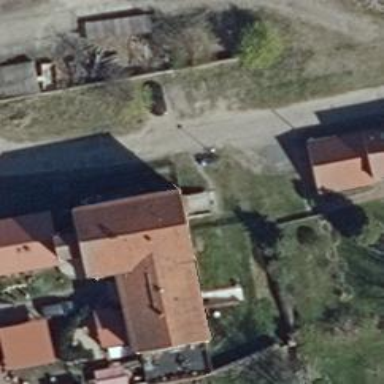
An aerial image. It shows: Residential building.